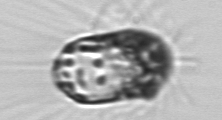
Label: Corethron_hystrix